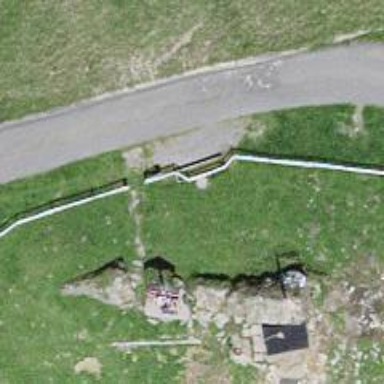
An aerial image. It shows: Flagpole which is man-made.